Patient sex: M
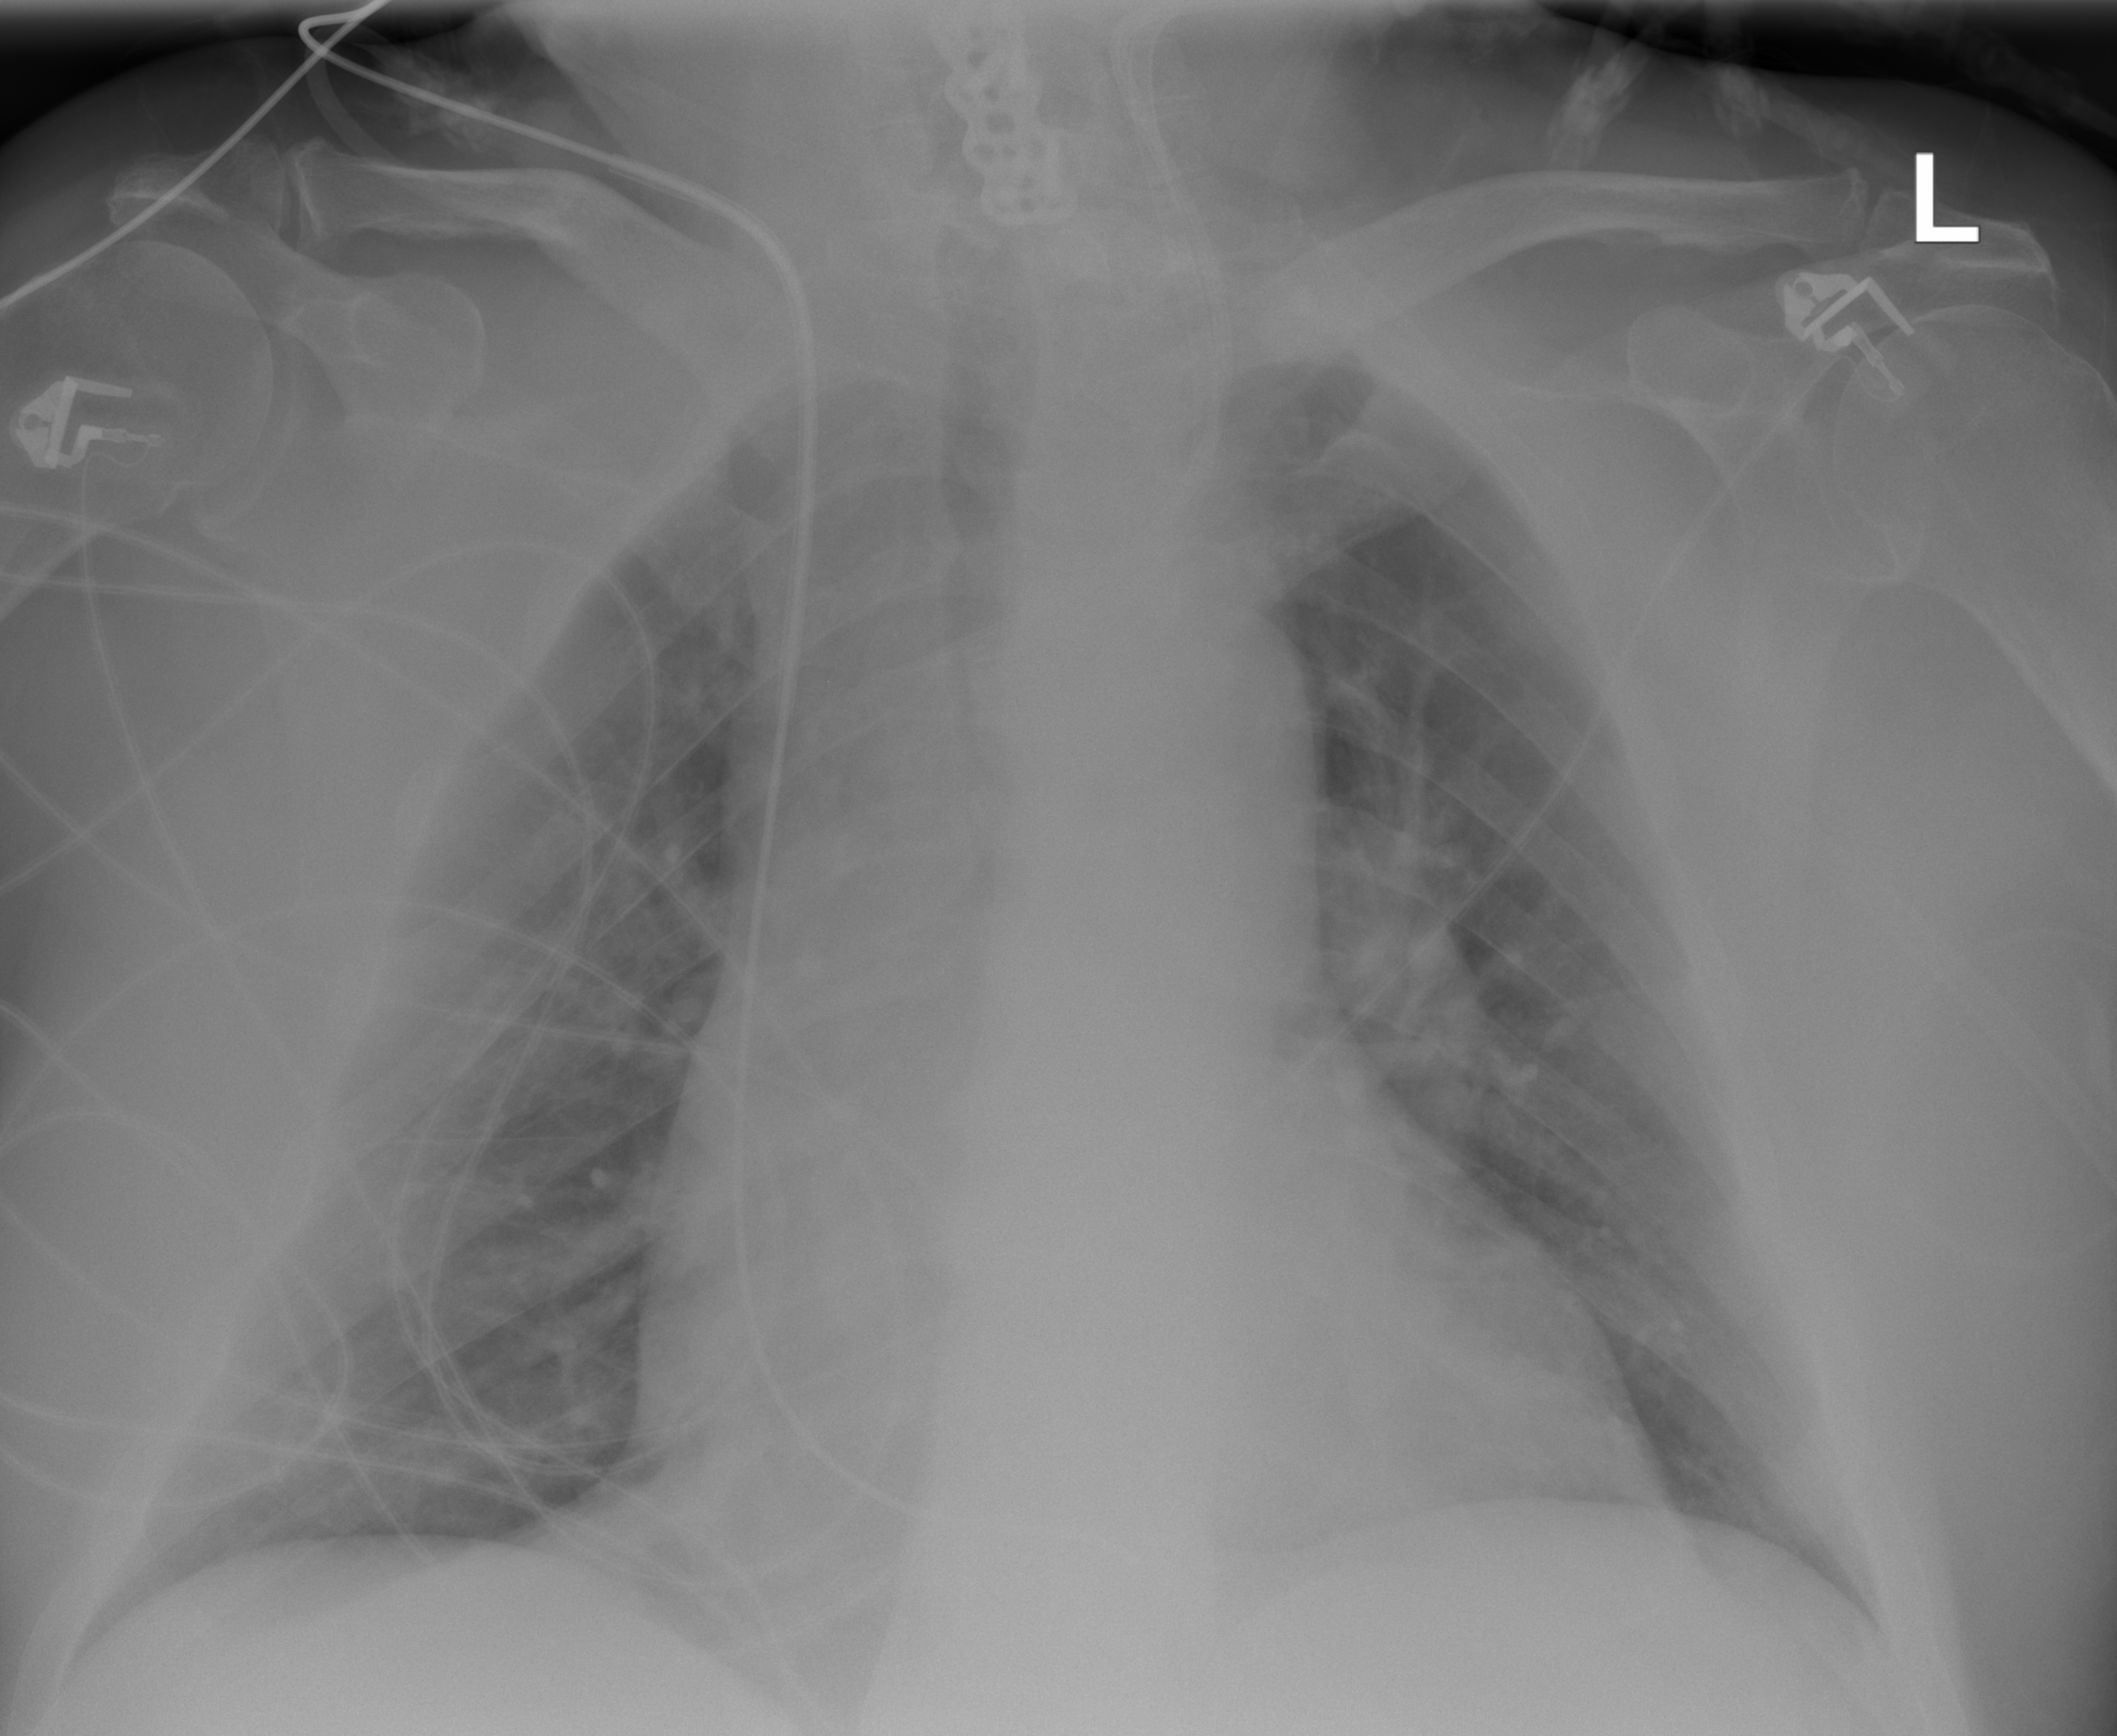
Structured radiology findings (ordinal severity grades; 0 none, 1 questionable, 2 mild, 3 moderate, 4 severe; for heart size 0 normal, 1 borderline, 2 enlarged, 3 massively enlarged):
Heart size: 2
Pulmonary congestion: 0
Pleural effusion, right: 0
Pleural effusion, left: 0
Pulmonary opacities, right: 2
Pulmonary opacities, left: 2
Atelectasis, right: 0
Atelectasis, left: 0